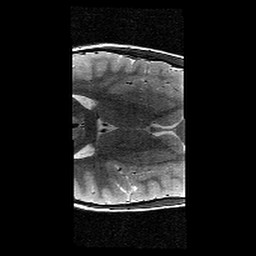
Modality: T2w
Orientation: axial
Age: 9
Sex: female
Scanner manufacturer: siemens
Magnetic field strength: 3 T
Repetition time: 9.23 s
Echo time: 0.067 s